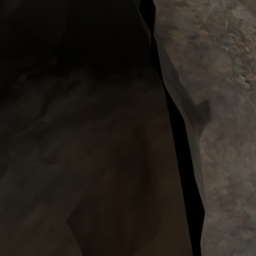
Label: nature